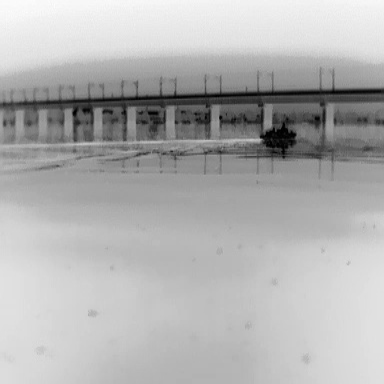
There is a warship in the infrared image.